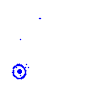
Particle: electron